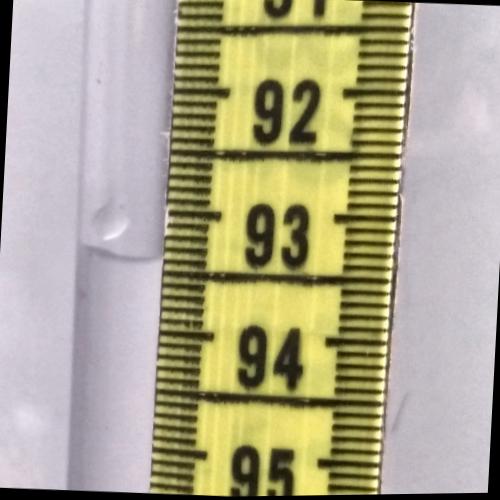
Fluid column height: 93.4 cm